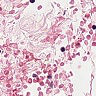
Metastatic tissue present: no